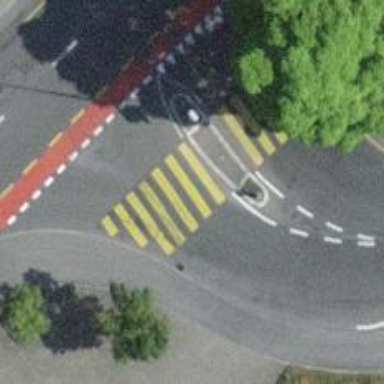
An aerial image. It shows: Kerb barrier.